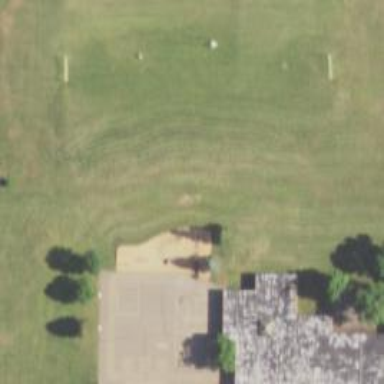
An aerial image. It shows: Soccer pitch for leisureland activities.